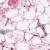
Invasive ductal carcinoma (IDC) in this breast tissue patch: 0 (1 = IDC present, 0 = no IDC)